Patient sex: F
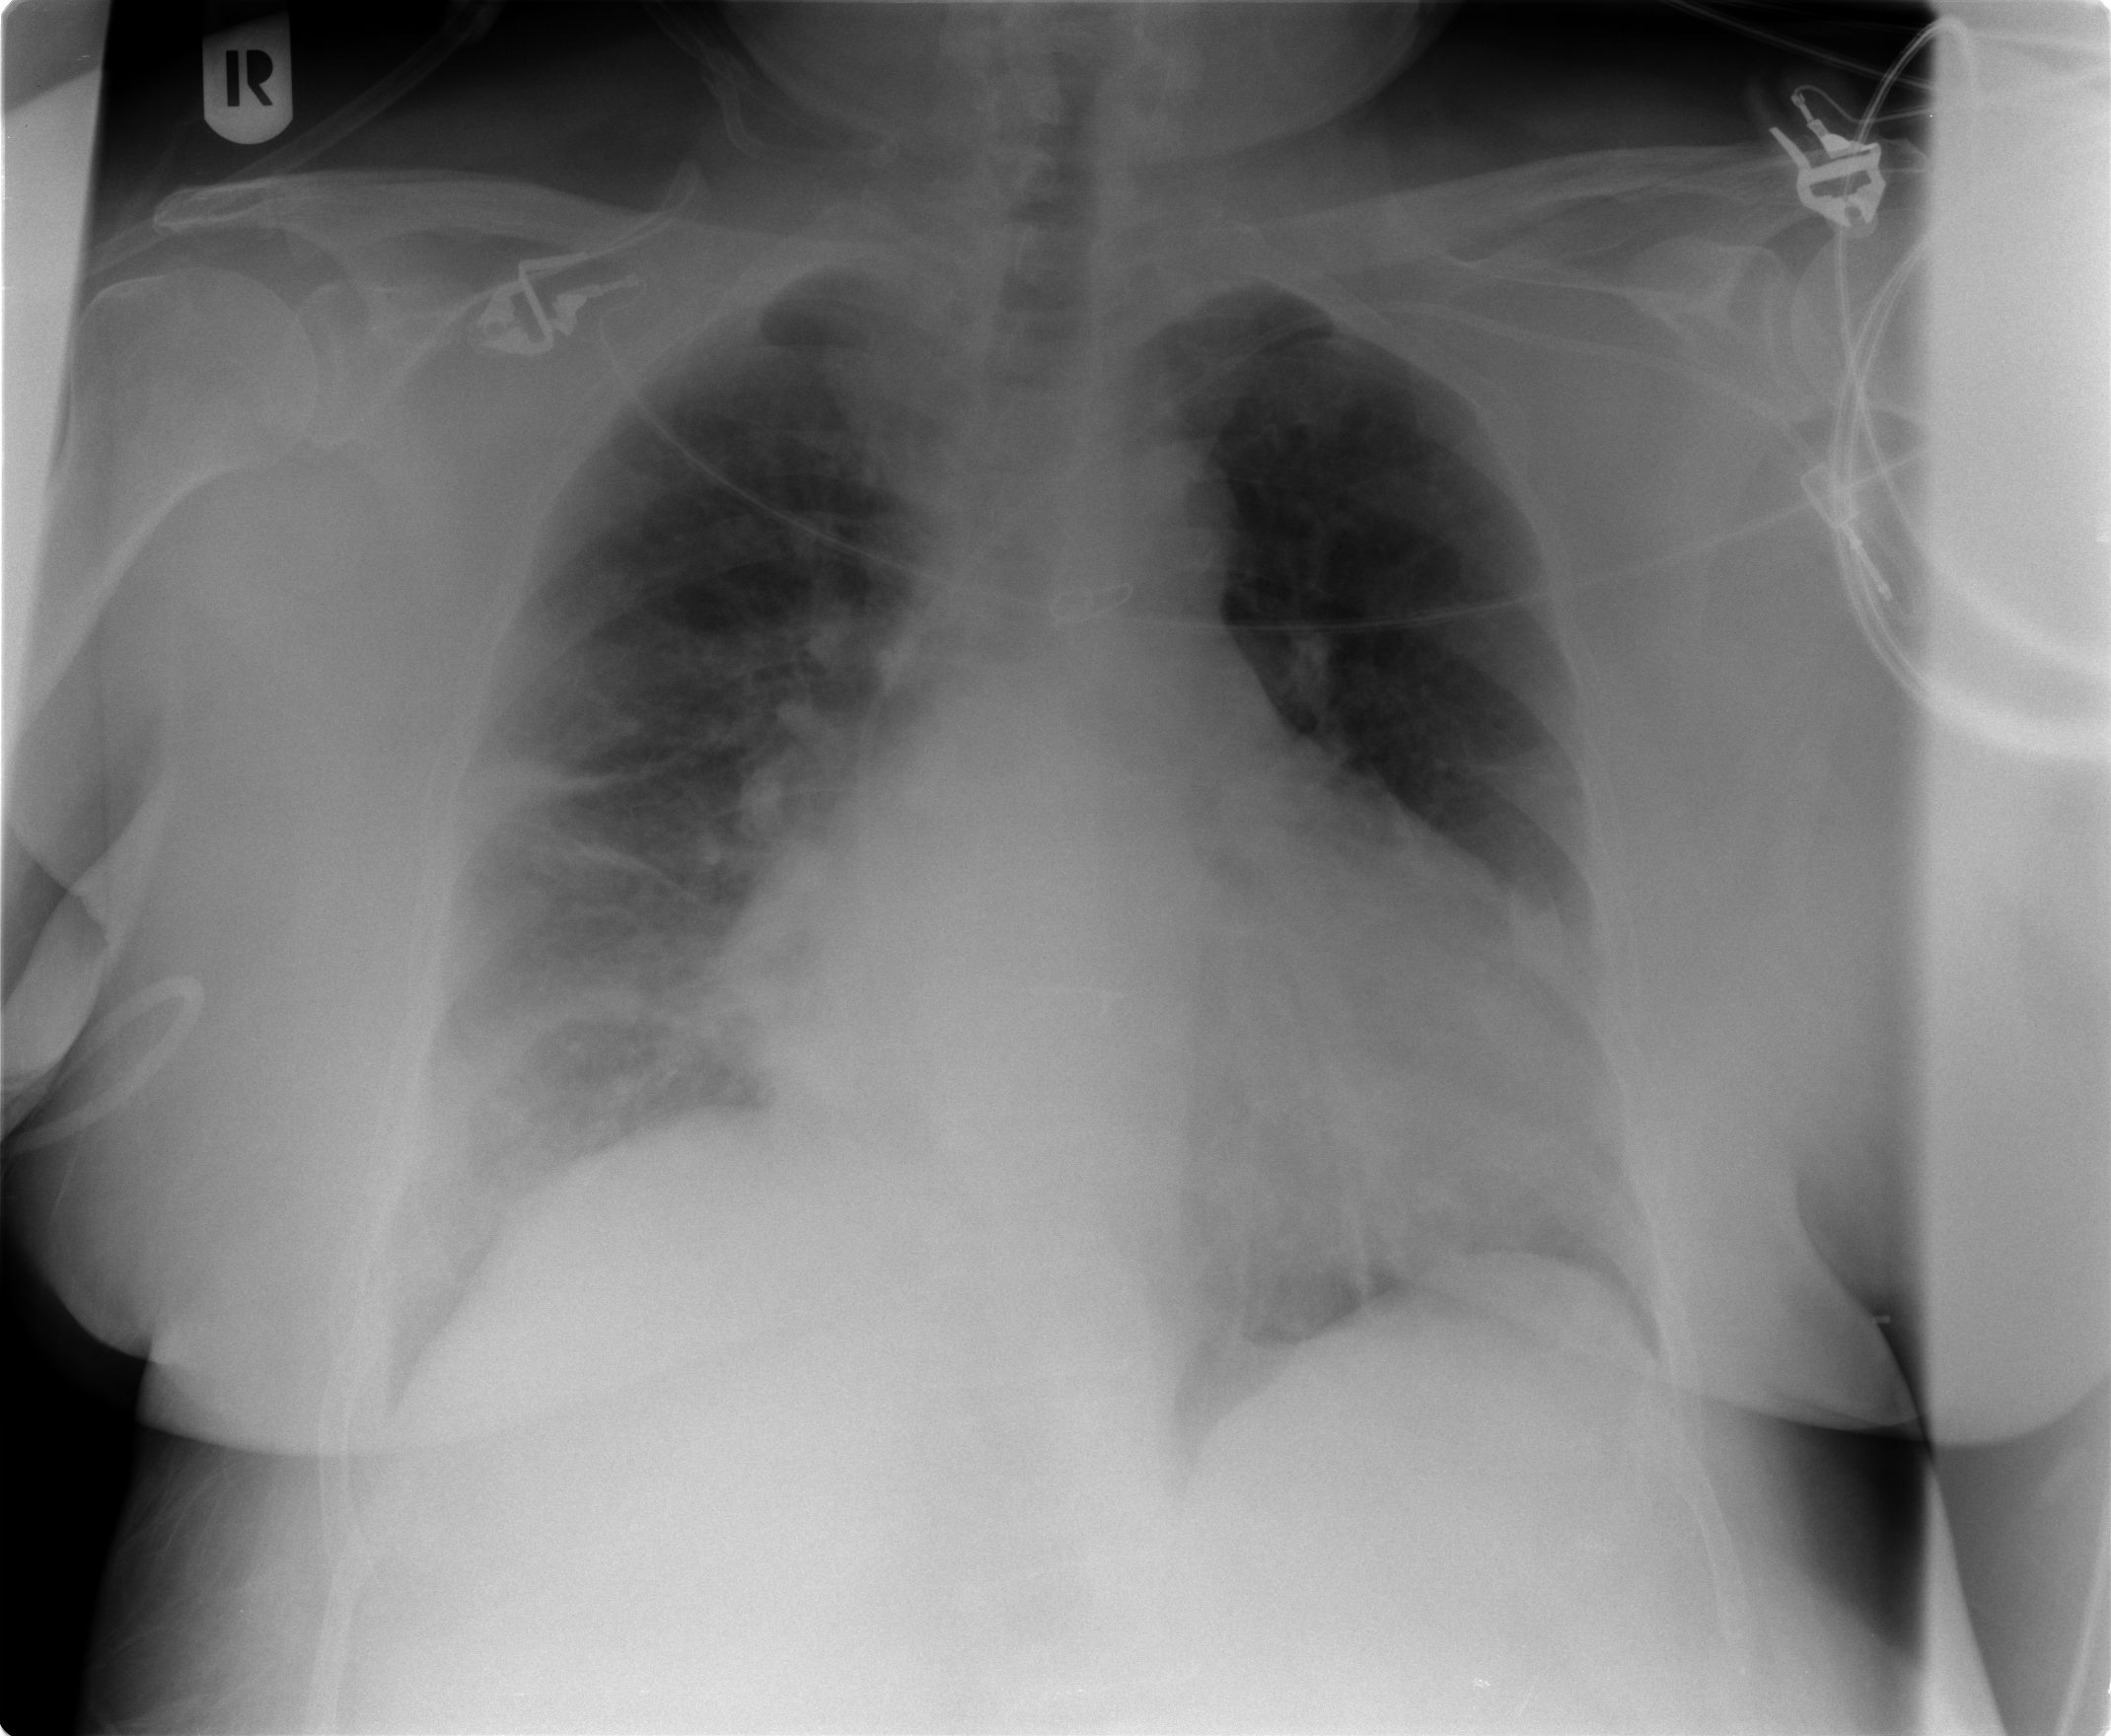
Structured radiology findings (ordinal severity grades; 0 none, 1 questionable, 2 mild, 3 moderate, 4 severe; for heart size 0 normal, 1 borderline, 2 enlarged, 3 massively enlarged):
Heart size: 2
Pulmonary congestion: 2
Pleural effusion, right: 0
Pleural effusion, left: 0
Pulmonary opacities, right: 2
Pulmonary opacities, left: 0
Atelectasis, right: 2
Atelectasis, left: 0